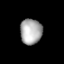
Tissue: lung
Cell type: Epithelial cells
Senescence score: 0.1797
Nuclear area (px): 543
Mean DAPI intensity: 171.28